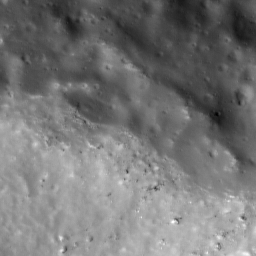
Host type: background_regolith
Lunar coordinates: latitude nan, longitude nan